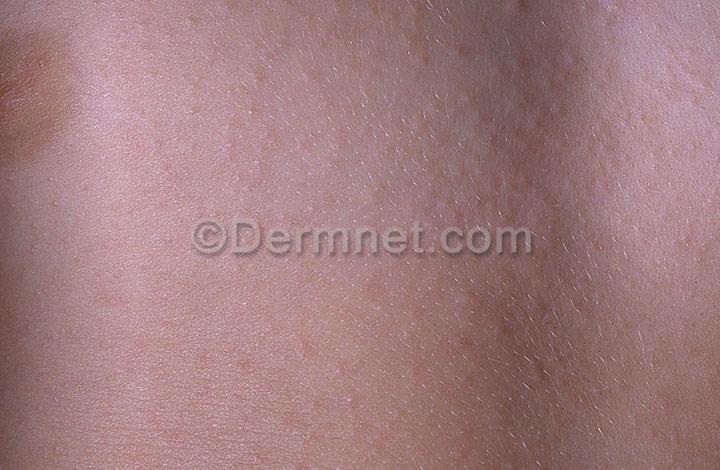
Disease: Tinea Ringworm Candidiasis and other Fungal Infections